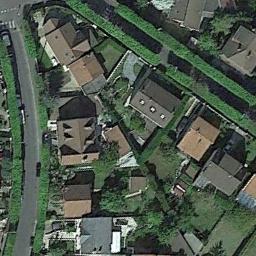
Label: dense_residential